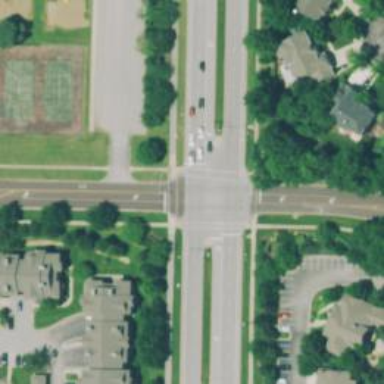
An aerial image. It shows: Solid stop line on the road marking.